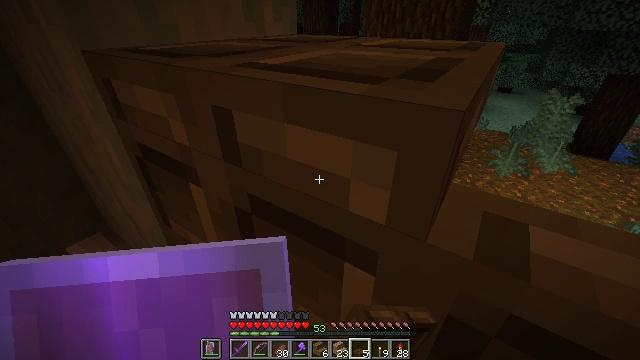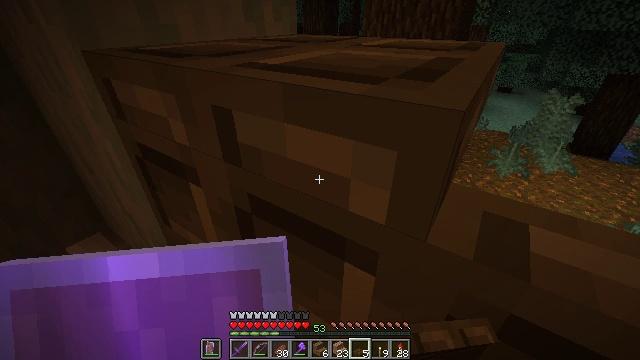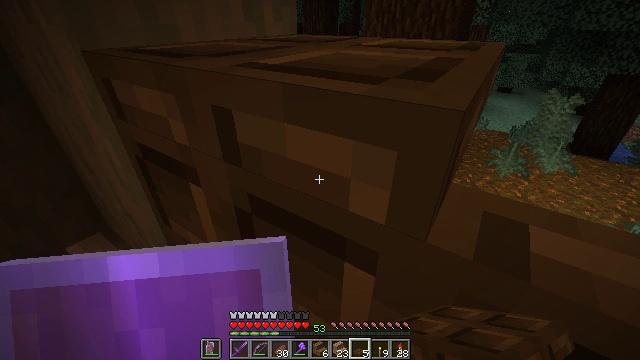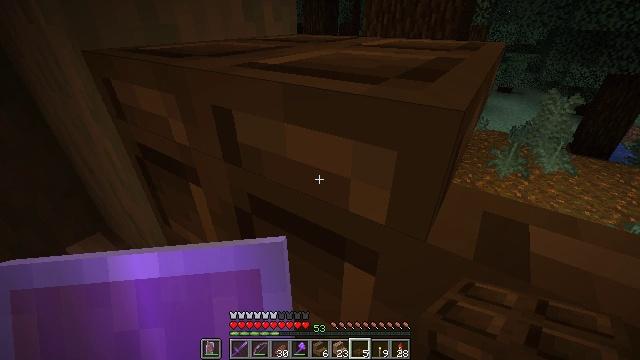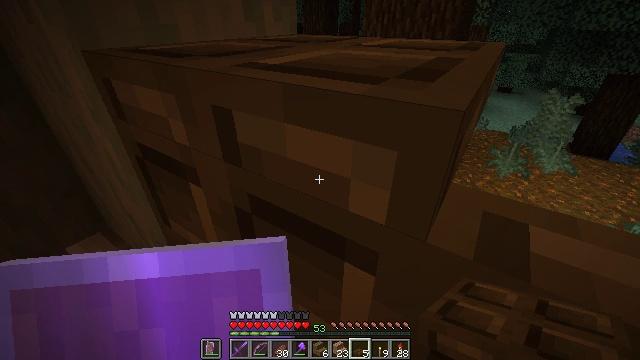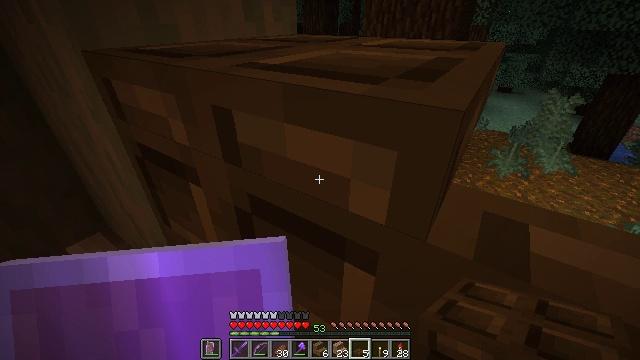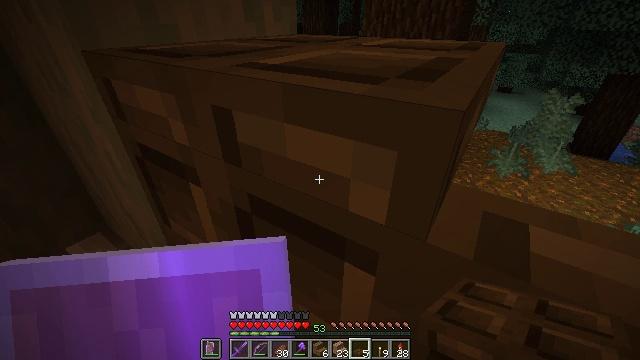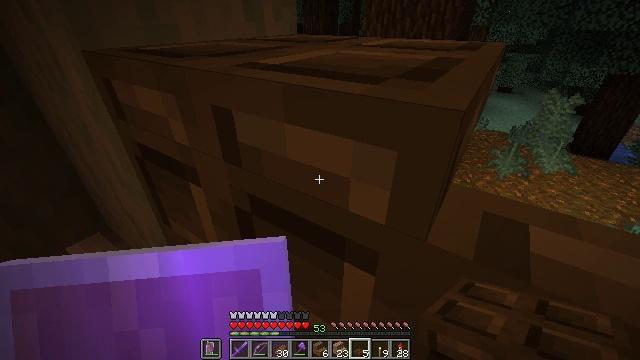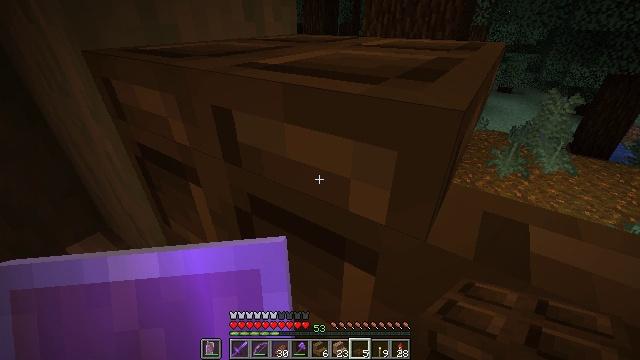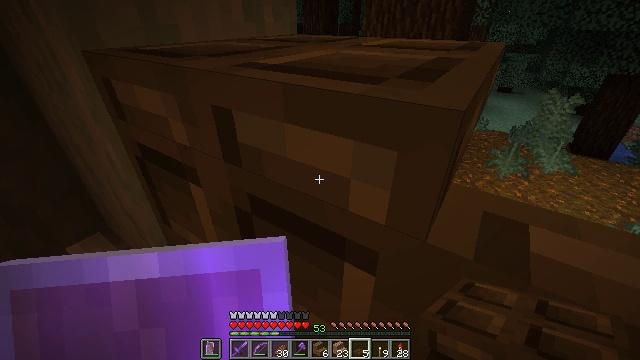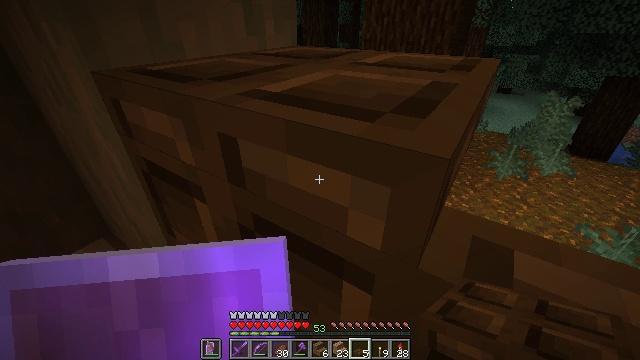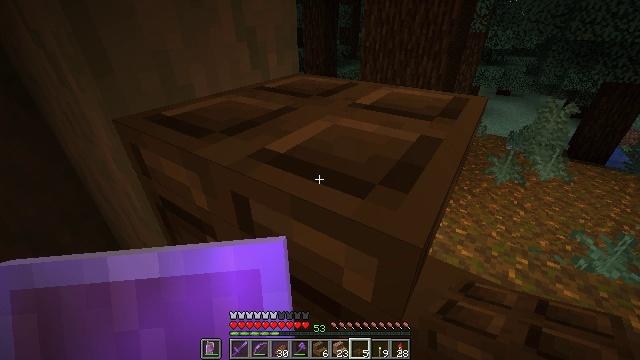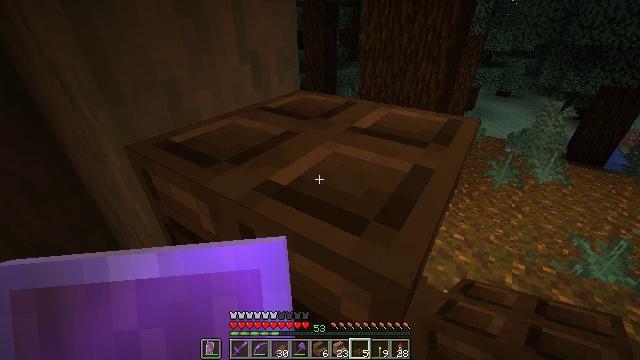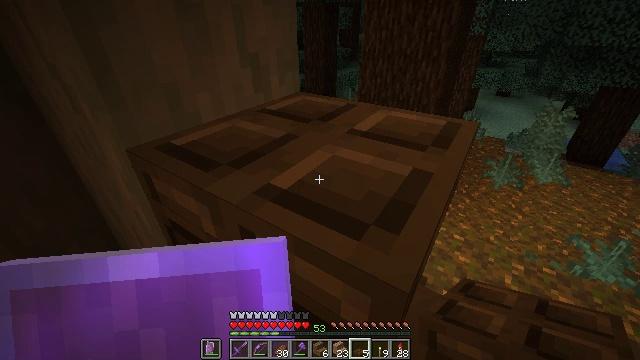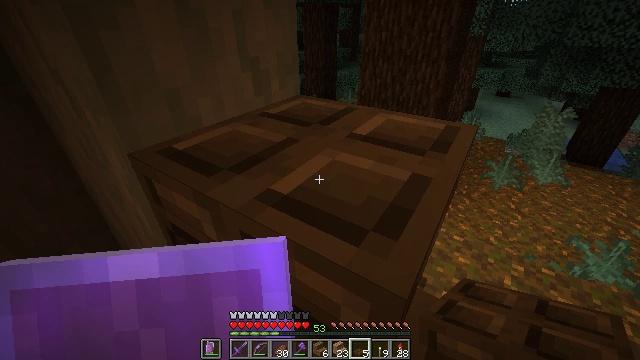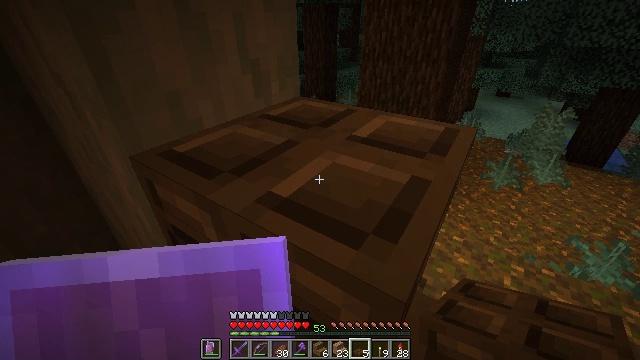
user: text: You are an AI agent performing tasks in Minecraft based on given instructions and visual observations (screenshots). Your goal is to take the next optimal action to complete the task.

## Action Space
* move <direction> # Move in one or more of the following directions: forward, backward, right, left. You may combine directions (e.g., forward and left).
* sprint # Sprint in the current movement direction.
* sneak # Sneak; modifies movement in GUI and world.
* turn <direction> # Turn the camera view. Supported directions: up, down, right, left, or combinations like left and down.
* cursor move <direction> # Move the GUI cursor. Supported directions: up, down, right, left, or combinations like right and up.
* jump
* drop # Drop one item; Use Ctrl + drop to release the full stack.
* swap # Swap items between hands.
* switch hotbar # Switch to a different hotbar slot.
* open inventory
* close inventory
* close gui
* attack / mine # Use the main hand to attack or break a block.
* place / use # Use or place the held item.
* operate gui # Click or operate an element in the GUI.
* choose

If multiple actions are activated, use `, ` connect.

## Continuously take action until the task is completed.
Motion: motion action
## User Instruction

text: Attack the dark oak trapdoor to remove it.
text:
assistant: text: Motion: sneak
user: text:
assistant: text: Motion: sneak
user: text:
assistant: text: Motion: sneak
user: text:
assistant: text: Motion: sneak
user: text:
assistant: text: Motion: sneak
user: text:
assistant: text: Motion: sneak
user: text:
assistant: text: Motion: sneak
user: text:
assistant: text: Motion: sneak
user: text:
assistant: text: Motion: no_op
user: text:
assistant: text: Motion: no_op
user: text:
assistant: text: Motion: no_op
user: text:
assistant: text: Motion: no_op
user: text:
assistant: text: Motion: no_op
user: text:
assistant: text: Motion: no_op
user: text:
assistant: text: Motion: no_op
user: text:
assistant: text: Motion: no_op
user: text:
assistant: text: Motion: no_op
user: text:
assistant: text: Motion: no_op
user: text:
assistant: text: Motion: no_op
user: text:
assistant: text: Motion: use / place
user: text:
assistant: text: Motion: use / place
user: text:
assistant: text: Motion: use / place
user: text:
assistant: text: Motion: no_op
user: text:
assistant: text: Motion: no_op
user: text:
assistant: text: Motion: no_op
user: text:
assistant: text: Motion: no_op
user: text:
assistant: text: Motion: no_op
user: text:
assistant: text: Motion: no_op
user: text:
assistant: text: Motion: no_op
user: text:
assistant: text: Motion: no_op